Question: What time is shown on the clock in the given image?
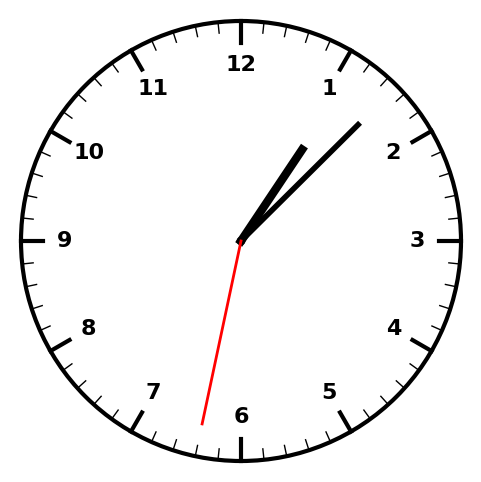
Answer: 01:07:32